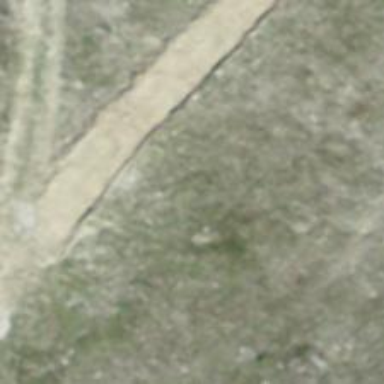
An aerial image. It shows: Track road passing through tunnel with grade 4 tracktype.